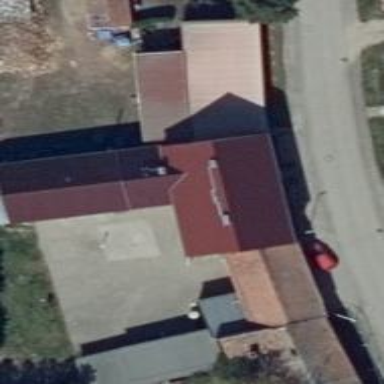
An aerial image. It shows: Gabled house with the roof oriented along the building.